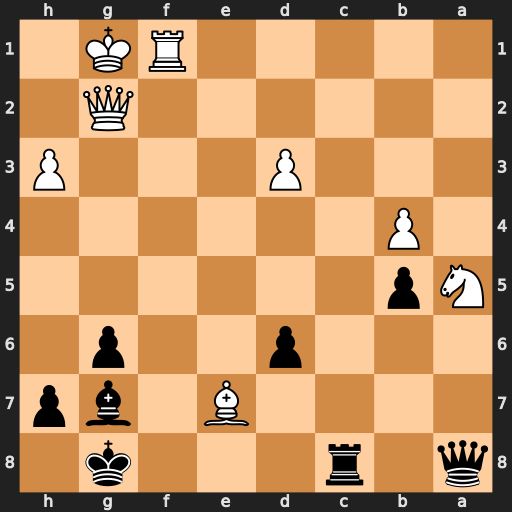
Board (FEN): q1r3k1/4B1bp/3p2p1/Np6/1P6/3P3P/6Q1/5RK1
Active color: b
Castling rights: -
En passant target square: -
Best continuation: Qa7+ d4 Qxe7